Field crop: maize
Growth stage: 1
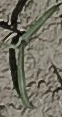
Species: sorghum